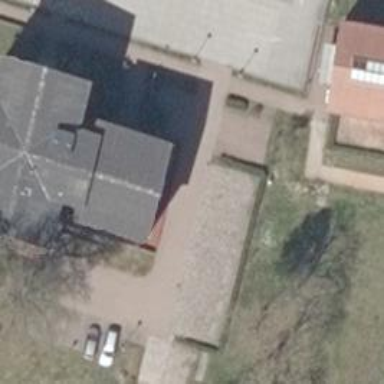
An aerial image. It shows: Parking area with surface.